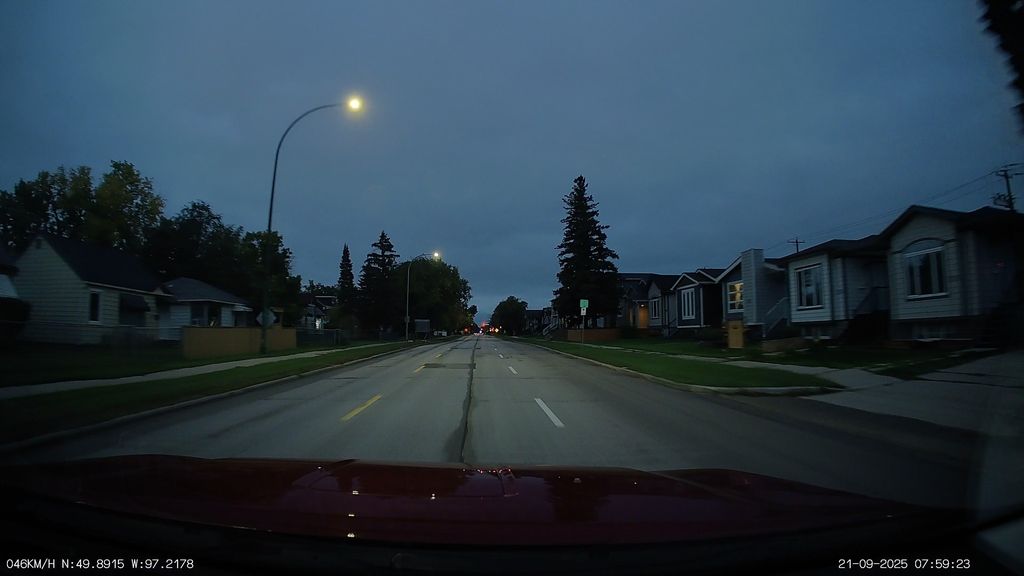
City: winnipeg